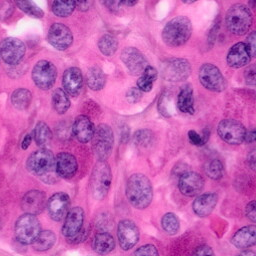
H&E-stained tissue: Pancreatic